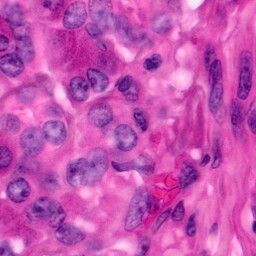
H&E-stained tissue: Pancreatic